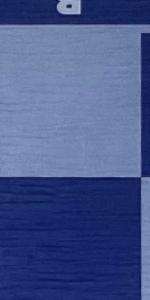
Label: Empty